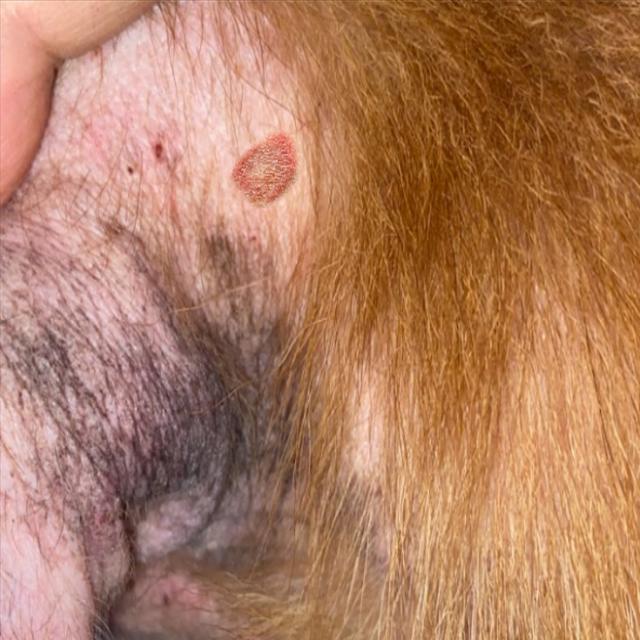
Canine ringworm (Dermatophytosis) — fungal infection caused by Microsporum or Trichophyton. Presents with circular alopecia, scaling, crusting, and broken hairs.